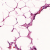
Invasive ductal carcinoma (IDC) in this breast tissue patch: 0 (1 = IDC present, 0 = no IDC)